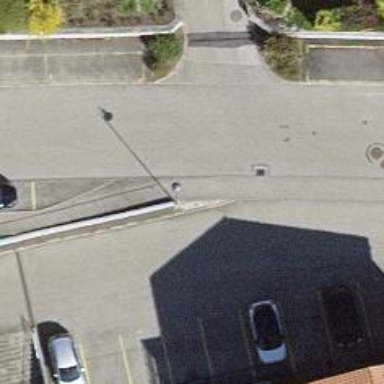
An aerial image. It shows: Pedestrian path with asphalt surface.